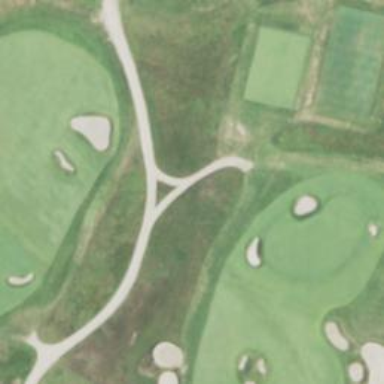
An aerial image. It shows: Path for both road and golf.